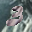
Label: 3